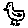
Label: bird